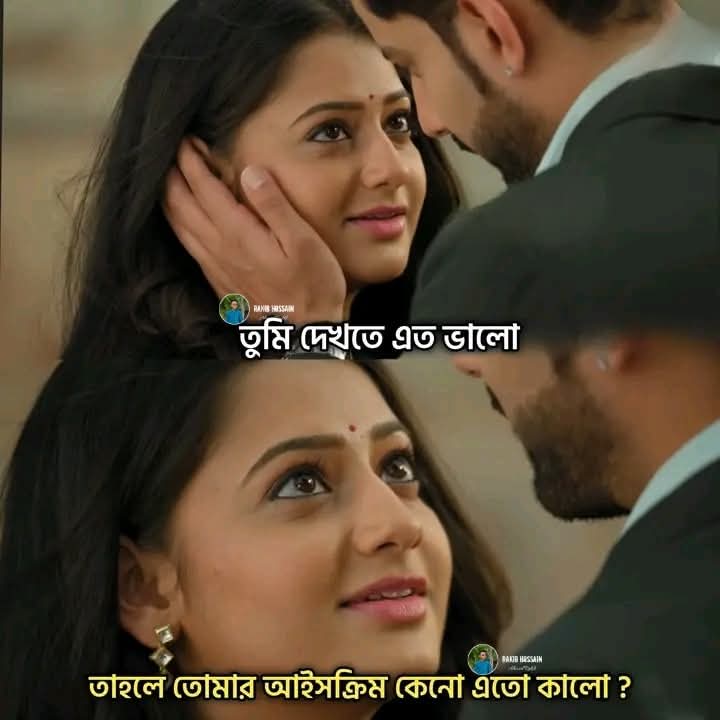
Text: তুমি দেখতে এত ভালো
তাহলে তোমার আইসক্রিম কেনো এতো কালো?
Label: Non Hate